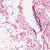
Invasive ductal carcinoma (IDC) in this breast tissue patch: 0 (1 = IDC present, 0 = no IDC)